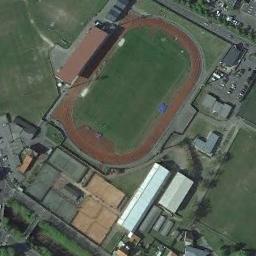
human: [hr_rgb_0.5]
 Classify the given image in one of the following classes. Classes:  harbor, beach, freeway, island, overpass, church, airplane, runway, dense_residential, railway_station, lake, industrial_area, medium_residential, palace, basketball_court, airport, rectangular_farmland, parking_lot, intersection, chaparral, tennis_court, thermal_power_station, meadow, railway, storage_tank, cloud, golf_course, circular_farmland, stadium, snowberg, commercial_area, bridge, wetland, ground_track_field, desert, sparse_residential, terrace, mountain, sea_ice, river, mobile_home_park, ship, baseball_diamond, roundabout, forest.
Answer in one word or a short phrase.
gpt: ground_track_field